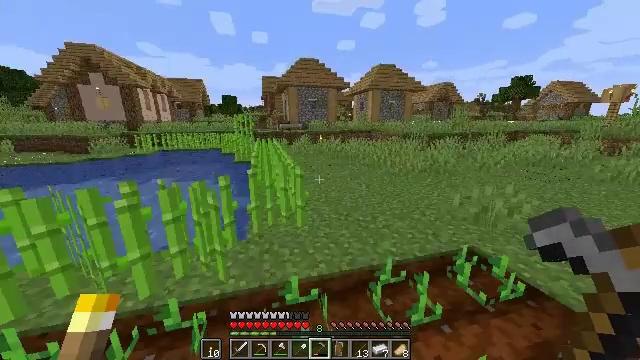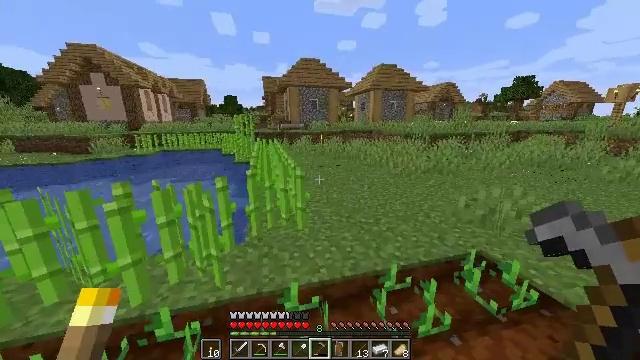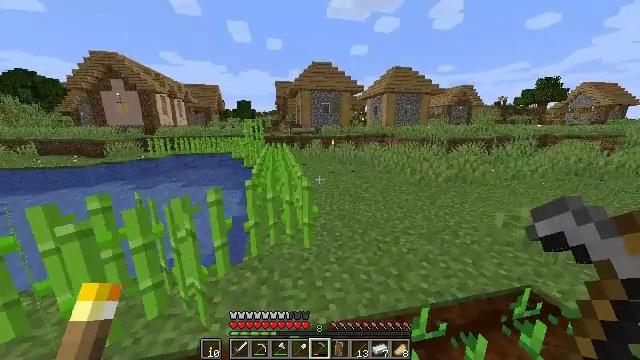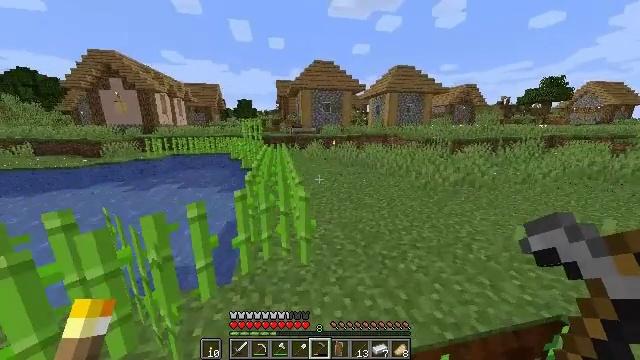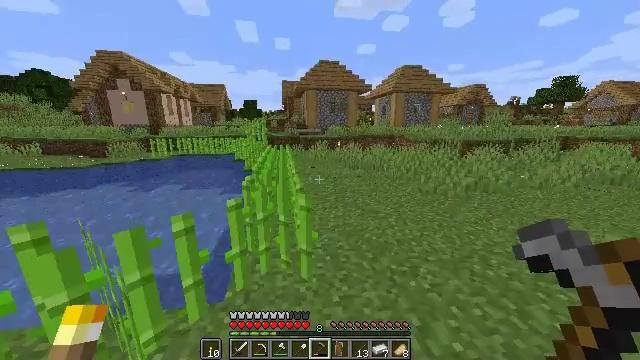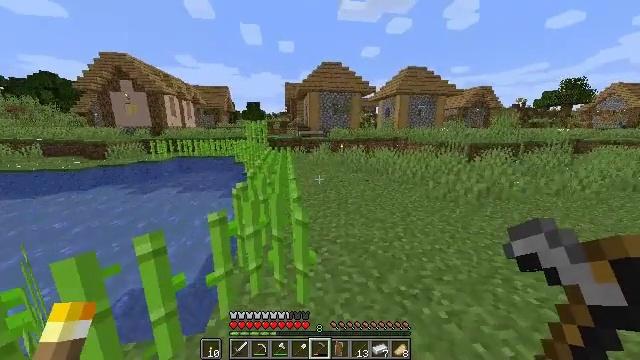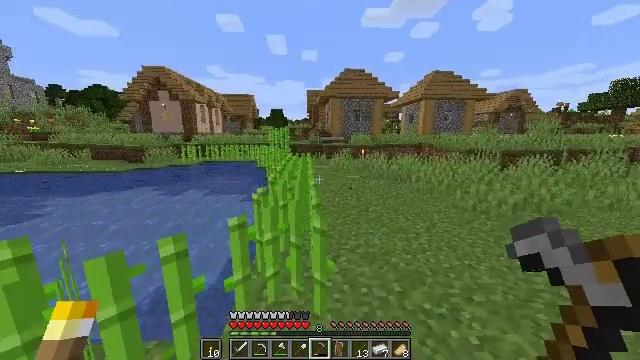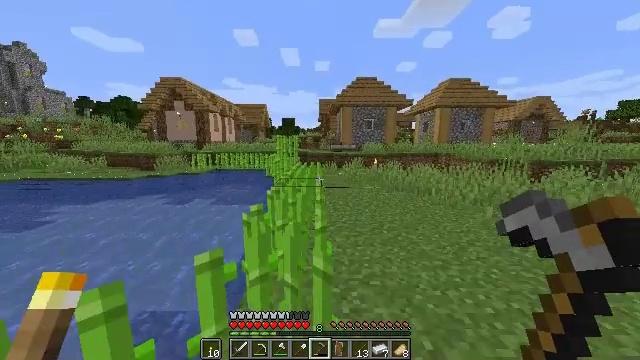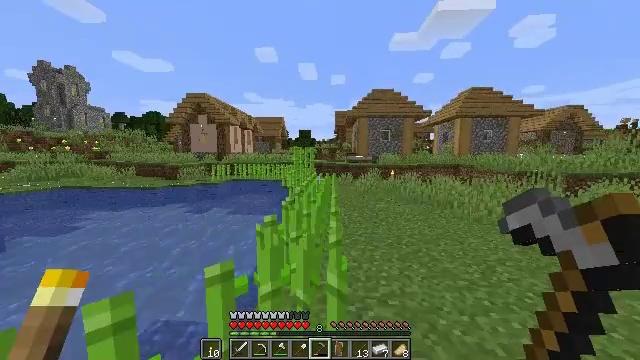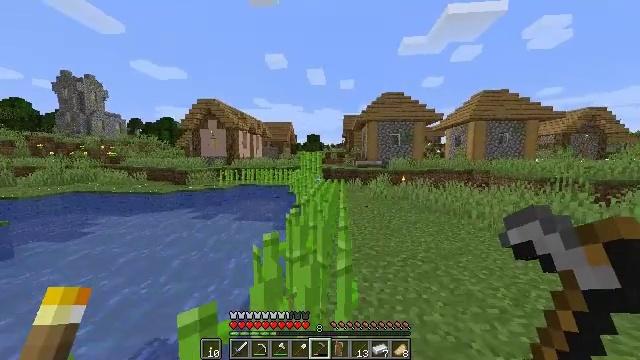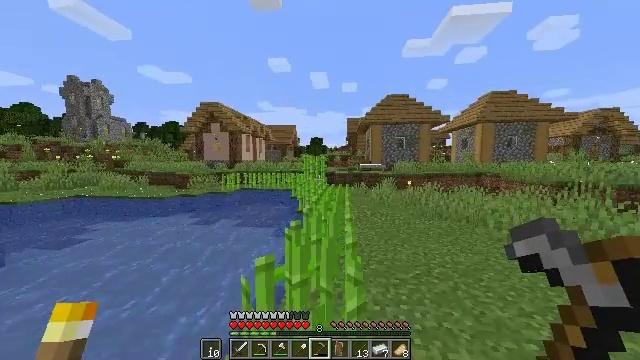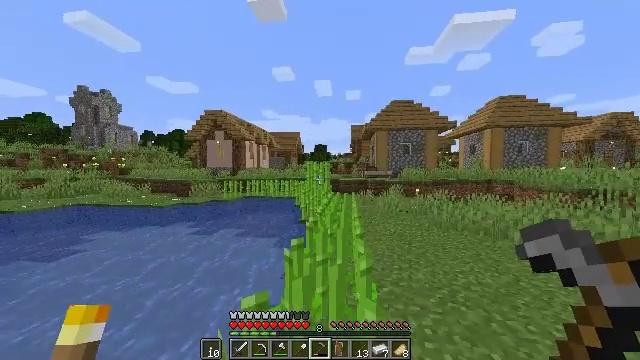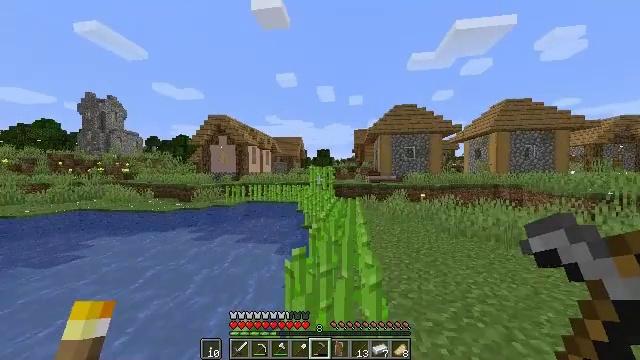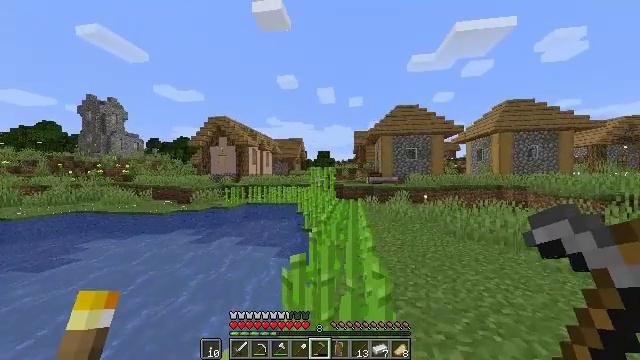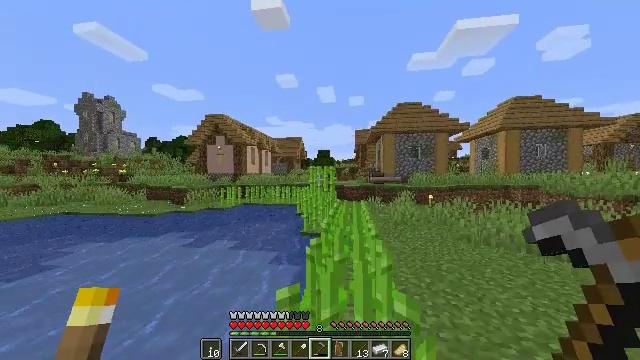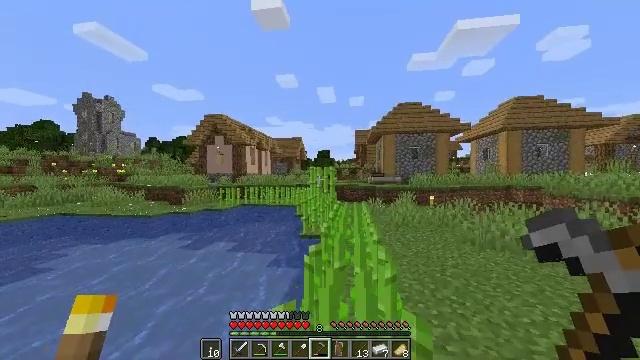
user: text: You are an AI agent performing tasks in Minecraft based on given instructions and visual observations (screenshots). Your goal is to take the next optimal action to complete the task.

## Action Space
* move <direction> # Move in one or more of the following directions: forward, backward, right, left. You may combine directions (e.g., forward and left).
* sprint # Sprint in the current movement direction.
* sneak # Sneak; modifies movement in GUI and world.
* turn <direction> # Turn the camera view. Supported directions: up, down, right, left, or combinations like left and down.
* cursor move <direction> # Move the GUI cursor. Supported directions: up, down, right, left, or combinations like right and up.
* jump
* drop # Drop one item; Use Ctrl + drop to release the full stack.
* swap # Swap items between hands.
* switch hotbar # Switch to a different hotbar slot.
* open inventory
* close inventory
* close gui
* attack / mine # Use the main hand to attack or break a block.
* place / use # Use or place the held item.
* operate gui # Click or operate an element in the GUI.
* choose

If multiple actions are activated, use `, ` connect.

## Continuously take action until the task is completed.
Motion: motion action
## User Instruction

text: Gather sugar cane for crafting.
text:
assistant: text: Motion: move forward, sprint
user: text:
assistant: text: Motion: move forward, sprint, turn left and up
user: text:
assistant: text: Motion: move forward, sprint
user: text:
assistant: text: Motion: move forward, sprint, turn left
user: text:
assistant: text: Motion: move forward, sprint
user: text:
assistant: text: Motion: move forward, sprint, turn left and up
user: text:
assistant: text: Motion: move forward, sprint, turn left and up
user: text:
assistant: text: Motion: move forward, sprint, turn left and up
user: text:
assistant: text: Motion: move forward, sprint, turn left and up
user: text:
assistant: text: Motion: move forward, sprint
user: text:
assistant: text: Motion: move forward, sprint, turn left and up
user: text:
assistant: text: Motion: move forward, sprint, turn up
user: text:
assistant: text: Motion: move forward, sprint
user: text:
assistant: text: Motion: move forward, sprint
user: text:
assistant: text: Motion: move forward, sprint
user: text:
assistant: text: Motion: move forward, sprint
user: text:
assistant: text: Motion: move forward, sprint
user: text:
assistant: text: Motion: move forward, sprint
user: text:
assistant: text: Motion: move forward, sprint
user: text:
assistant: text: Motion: move forward, sprint
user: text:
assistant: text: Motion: move forward, sprint
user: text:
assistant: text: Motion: move forward, sprint
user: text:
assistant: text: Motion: move forward, sprint
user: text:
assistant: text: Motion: move forward, sprint
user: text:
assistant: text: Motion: move forward, sprint
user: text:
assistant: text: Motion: move forward, sprint
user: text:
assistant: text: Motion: move forward, sprint, attack / mine
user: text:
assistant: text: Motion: move forward, sprint, attack / mine
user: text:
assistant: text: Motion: move forward and move right, sprint
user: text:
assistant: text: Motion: move forward and move right, sprint